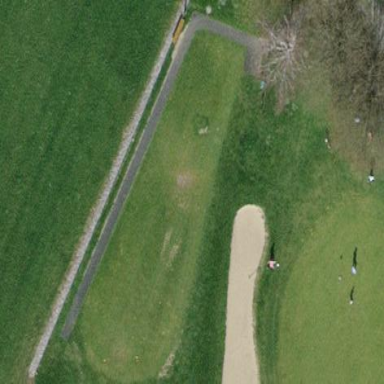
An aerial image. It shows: Grass area designated as golf tee.